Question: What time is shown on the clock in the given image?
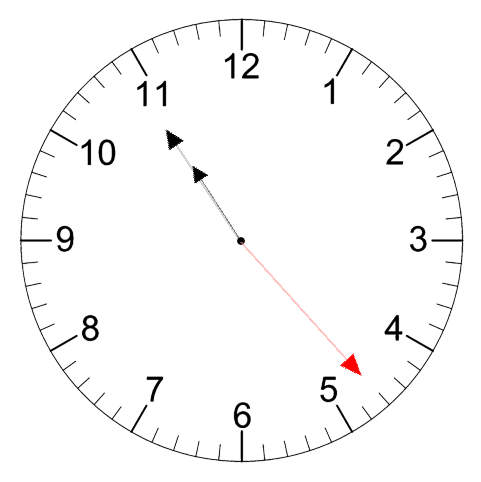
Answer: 10:54:23